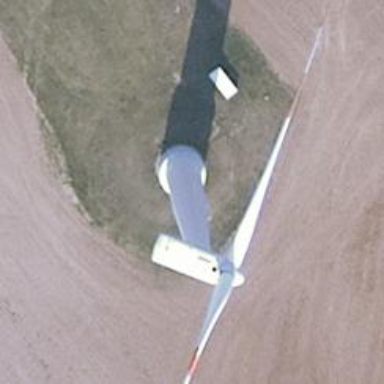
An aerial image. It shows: Wind generator powered by horizontal axis wind turbine.